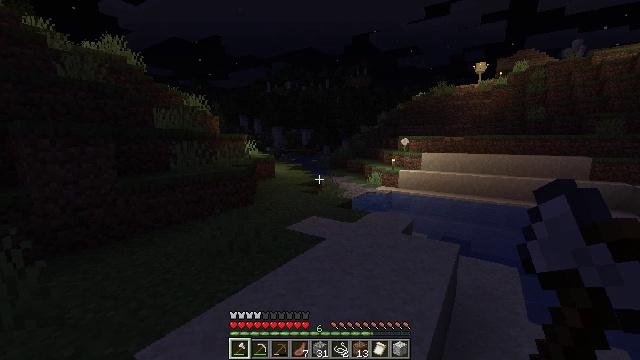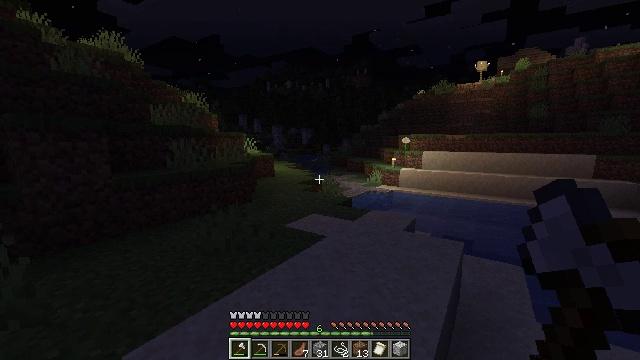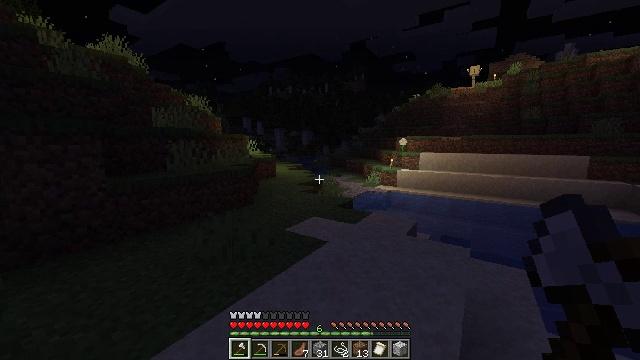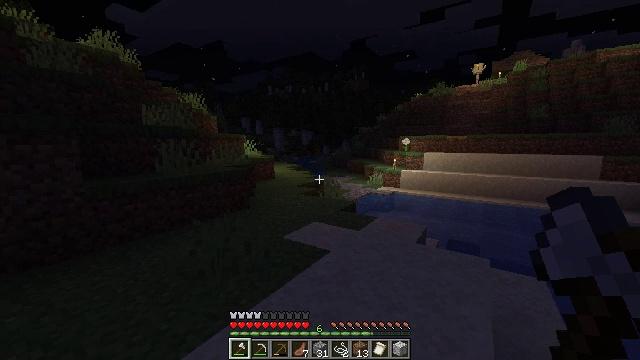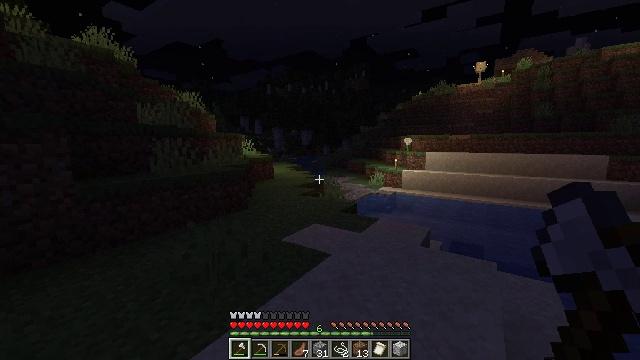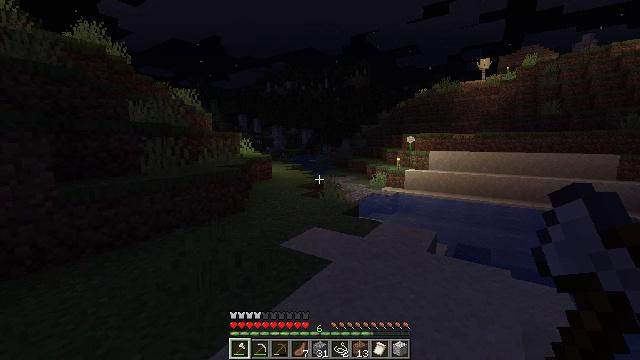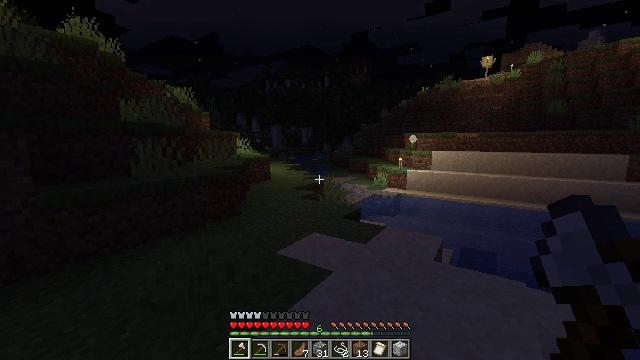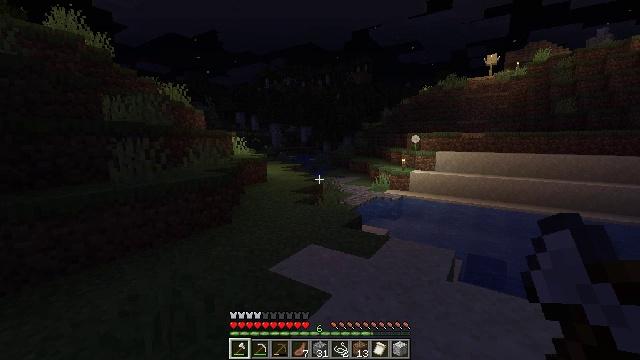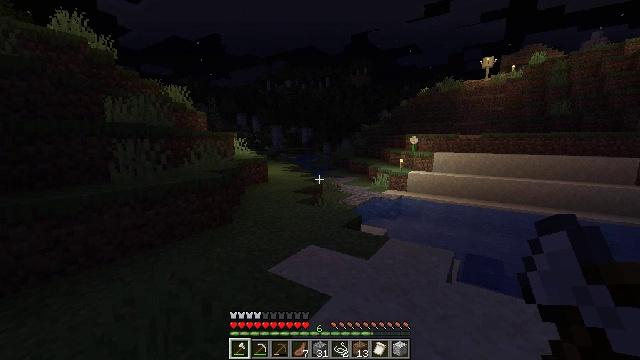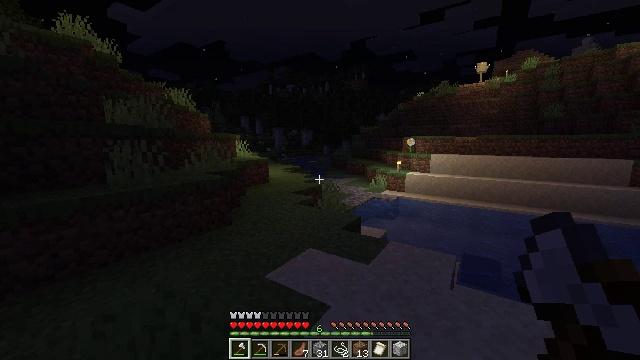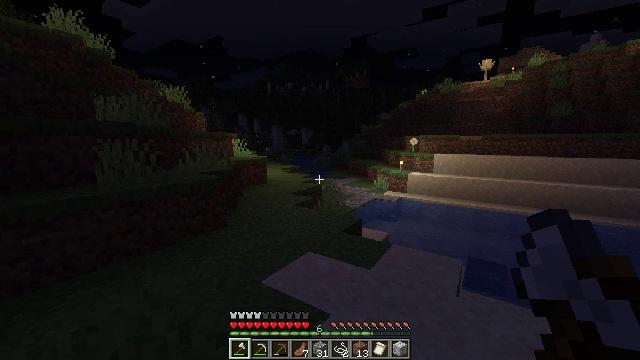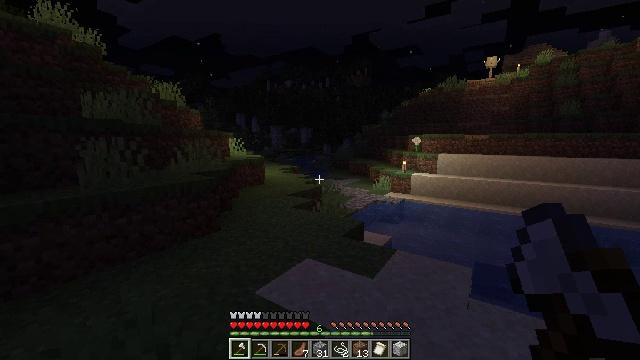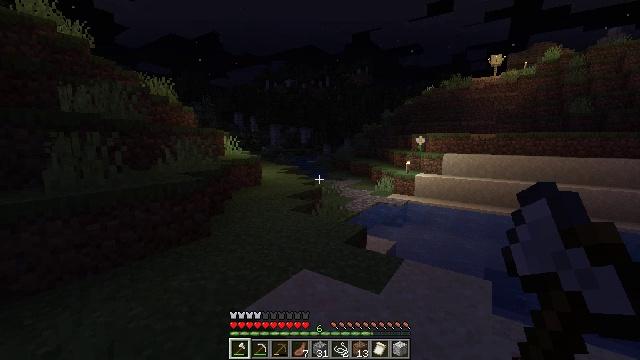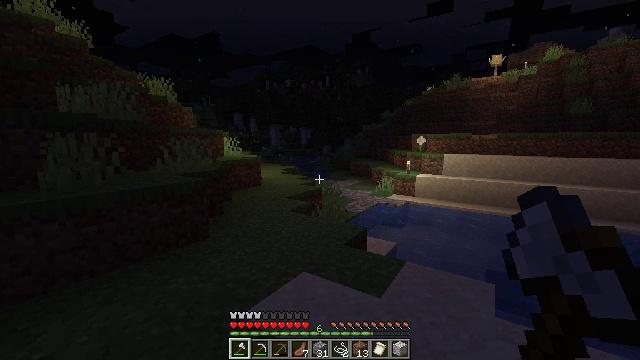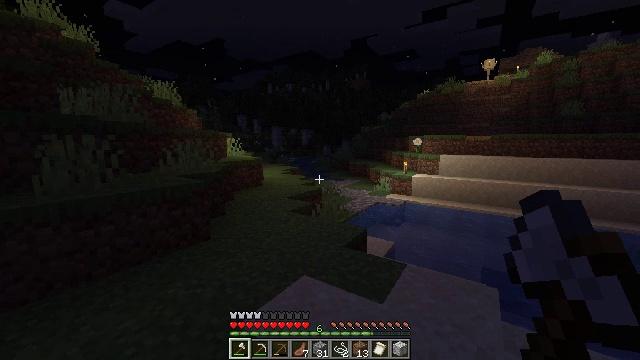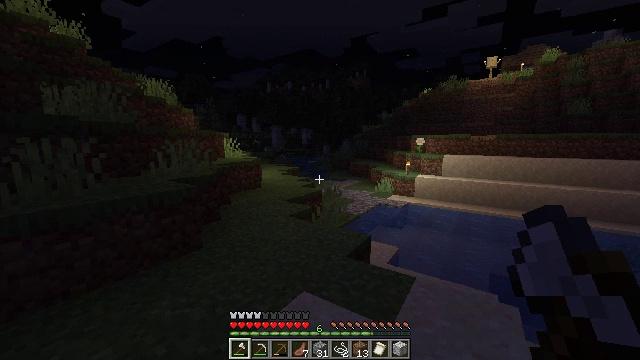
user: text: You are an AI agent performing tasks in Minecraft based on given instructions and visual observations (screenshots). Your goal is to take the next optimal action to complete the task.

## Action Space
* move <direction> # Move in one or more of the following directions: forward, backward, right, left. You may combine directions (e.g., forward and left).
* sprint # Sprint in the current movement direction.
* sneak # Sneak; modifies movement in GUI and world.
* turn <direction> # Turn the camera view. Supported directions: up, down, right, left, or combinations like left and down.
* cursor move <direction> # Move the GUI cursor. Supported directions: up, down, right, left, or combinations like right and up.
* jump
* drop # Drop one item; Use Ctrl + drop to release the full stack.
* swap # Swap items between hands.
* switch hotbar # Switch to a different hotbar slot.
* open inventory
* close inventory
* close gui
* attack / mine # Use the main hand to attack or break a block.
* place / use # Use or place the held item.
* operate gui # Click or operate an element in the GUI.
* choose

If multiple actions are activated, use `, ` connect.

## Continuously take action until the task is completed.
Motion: motion action
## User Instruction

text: Attack the wall to gather the purple wall banner.
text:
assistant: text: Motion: move forward
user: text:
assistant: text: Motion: move forward
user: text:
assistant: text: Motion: move forward
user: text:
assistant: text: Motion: move forward
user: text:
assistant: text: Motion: move forward
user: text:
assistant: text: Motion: move forward
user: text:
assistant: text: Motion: move forward
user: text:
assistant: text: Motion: move forward
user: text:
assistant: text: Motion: no_op
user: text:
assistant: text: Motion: move forward
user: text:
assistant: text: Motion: move forward
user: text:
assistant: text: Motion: move forward
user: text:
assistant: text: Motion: no_op
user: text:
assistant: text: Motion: move forward
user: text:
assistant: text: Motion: move forward
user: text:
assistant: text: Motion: move forward
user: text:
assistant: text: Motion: move forward
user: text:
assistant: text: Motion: move forward
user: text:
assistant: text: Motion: move forward
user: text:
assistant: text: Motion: move forward
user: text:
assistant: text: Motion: move forward
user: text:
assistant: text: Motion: move forward
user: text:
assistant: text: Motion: move forward
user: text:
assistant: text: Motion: move forward
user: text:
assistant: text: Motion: move forward
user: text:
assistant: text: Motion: move forward
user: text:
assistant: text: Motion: move forward
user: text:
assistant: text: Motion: move forward
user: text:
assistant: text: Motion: move forward
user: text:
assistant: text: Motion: move forward